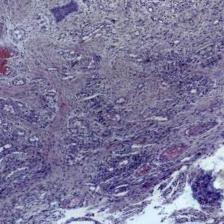
Diagnosis: OSCC